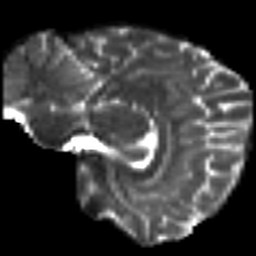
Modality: T2w
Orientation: sagittal
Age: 26
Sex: female
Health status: ill
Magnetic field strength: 3 T
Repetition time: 8.4 s
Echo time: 0.0926 s